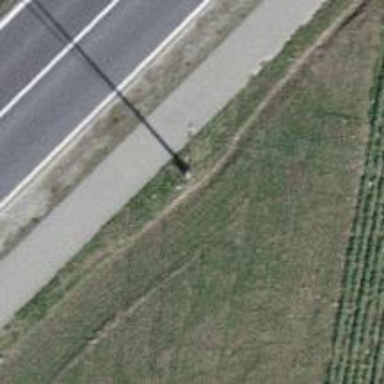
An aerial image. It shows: Power pole.